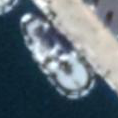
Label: civil